Question: My Website integrates the GoogleDrive API.
When a Folder is being shared with my website and certain people are given "can edit" right to the folder and certain "can view" right. So people with "can edit" access can add folder/files to the main shared folder.Below is an example of the shared folder.
All 'test/test1/test2' has "can edit" access on below listed folders. When 'test2' try to delete the folder 'Folder 2' this action is not happening from the my website UI. Then i tried this deletion from the <URL> actually deletes the folder from the Google Drive UI of the other people who had access to the folder.
My Scope :<URL>
'''
-Folder 1 |test is Owner|
-Folder 2 |test1 is owner| [Delete]
-Folder 3 |test2 is owner| [Delete]
'''
In the code i am using below DELETE REST API call to delete a file or folder.
DELETE <URL>

Note: A user can delete a folder/file owned by him from my Website UI using the above Delete Rest API call.
IS their a way to delete the files/folders from Google Drive API by a user who is not the owner of the file/folder but has "can edit" to it? Is this possible at all? as i see that GoogleDrive API explorer is the only way to check if certain action is supported by DriveAPI. In This case api explorer is behaving as my website does. why is this behavior is different in the Google Drive UI?
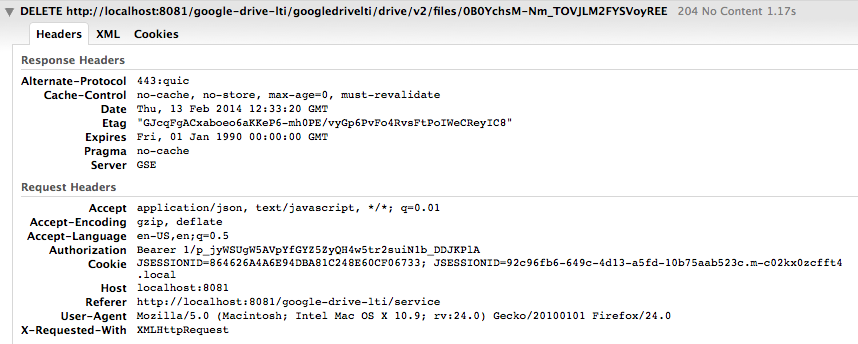
Answer: As you found, when it comes to the Drive API, you can only delete a file if you have ownership of that file. A lot of Drive API calls on shared files will result in a 403 error:
'''
{
"error": {
"errors": [
{
"domain": "global",
"reason": "userAccess",
"message": "The authenticated user does not have the required access to the file **file id here**",
"locationType": "header",
"location": "Authorization"
}
],
"code": 403,
"message": "The authenticated user does not have the required access to the file **file id here**"
}
}
'''
Plan accordingly and make sure your error handling (if receiving errors as the one above) accounts for these things.
<URL>